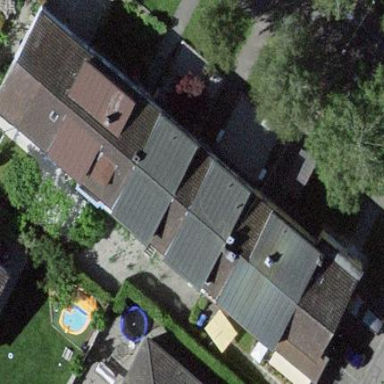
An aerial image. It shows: Terrace building.